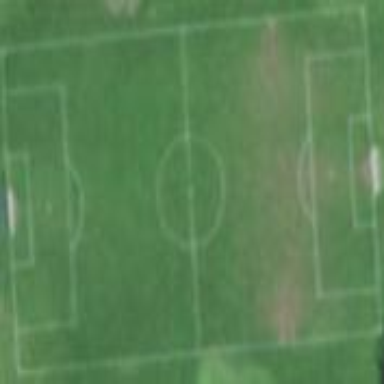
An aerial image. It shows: Soccer pitch for outdoor sports and leisure activities.